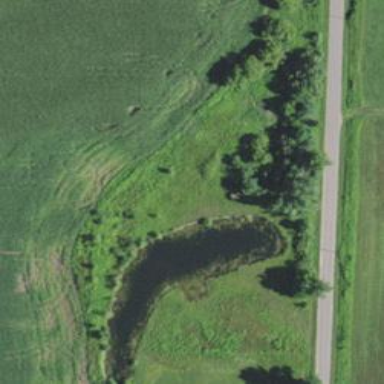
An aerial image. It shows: Serene pond surrounded by nature.